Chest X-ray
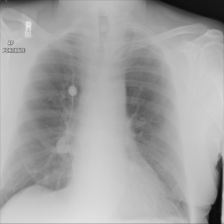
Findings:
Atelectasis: negative
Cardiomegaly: negative
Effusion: negative
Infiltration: negative
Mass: negative
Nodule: negative
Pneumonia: negative
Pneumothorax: negative
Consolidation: negative
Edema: negative
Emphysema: negative
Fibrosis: negative
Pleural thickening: negative
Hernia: negative